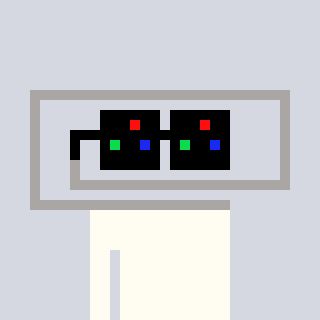
a pixel art character with square black sunglasses, a paperclip-shaped head and a yellow-colored body on a cool background